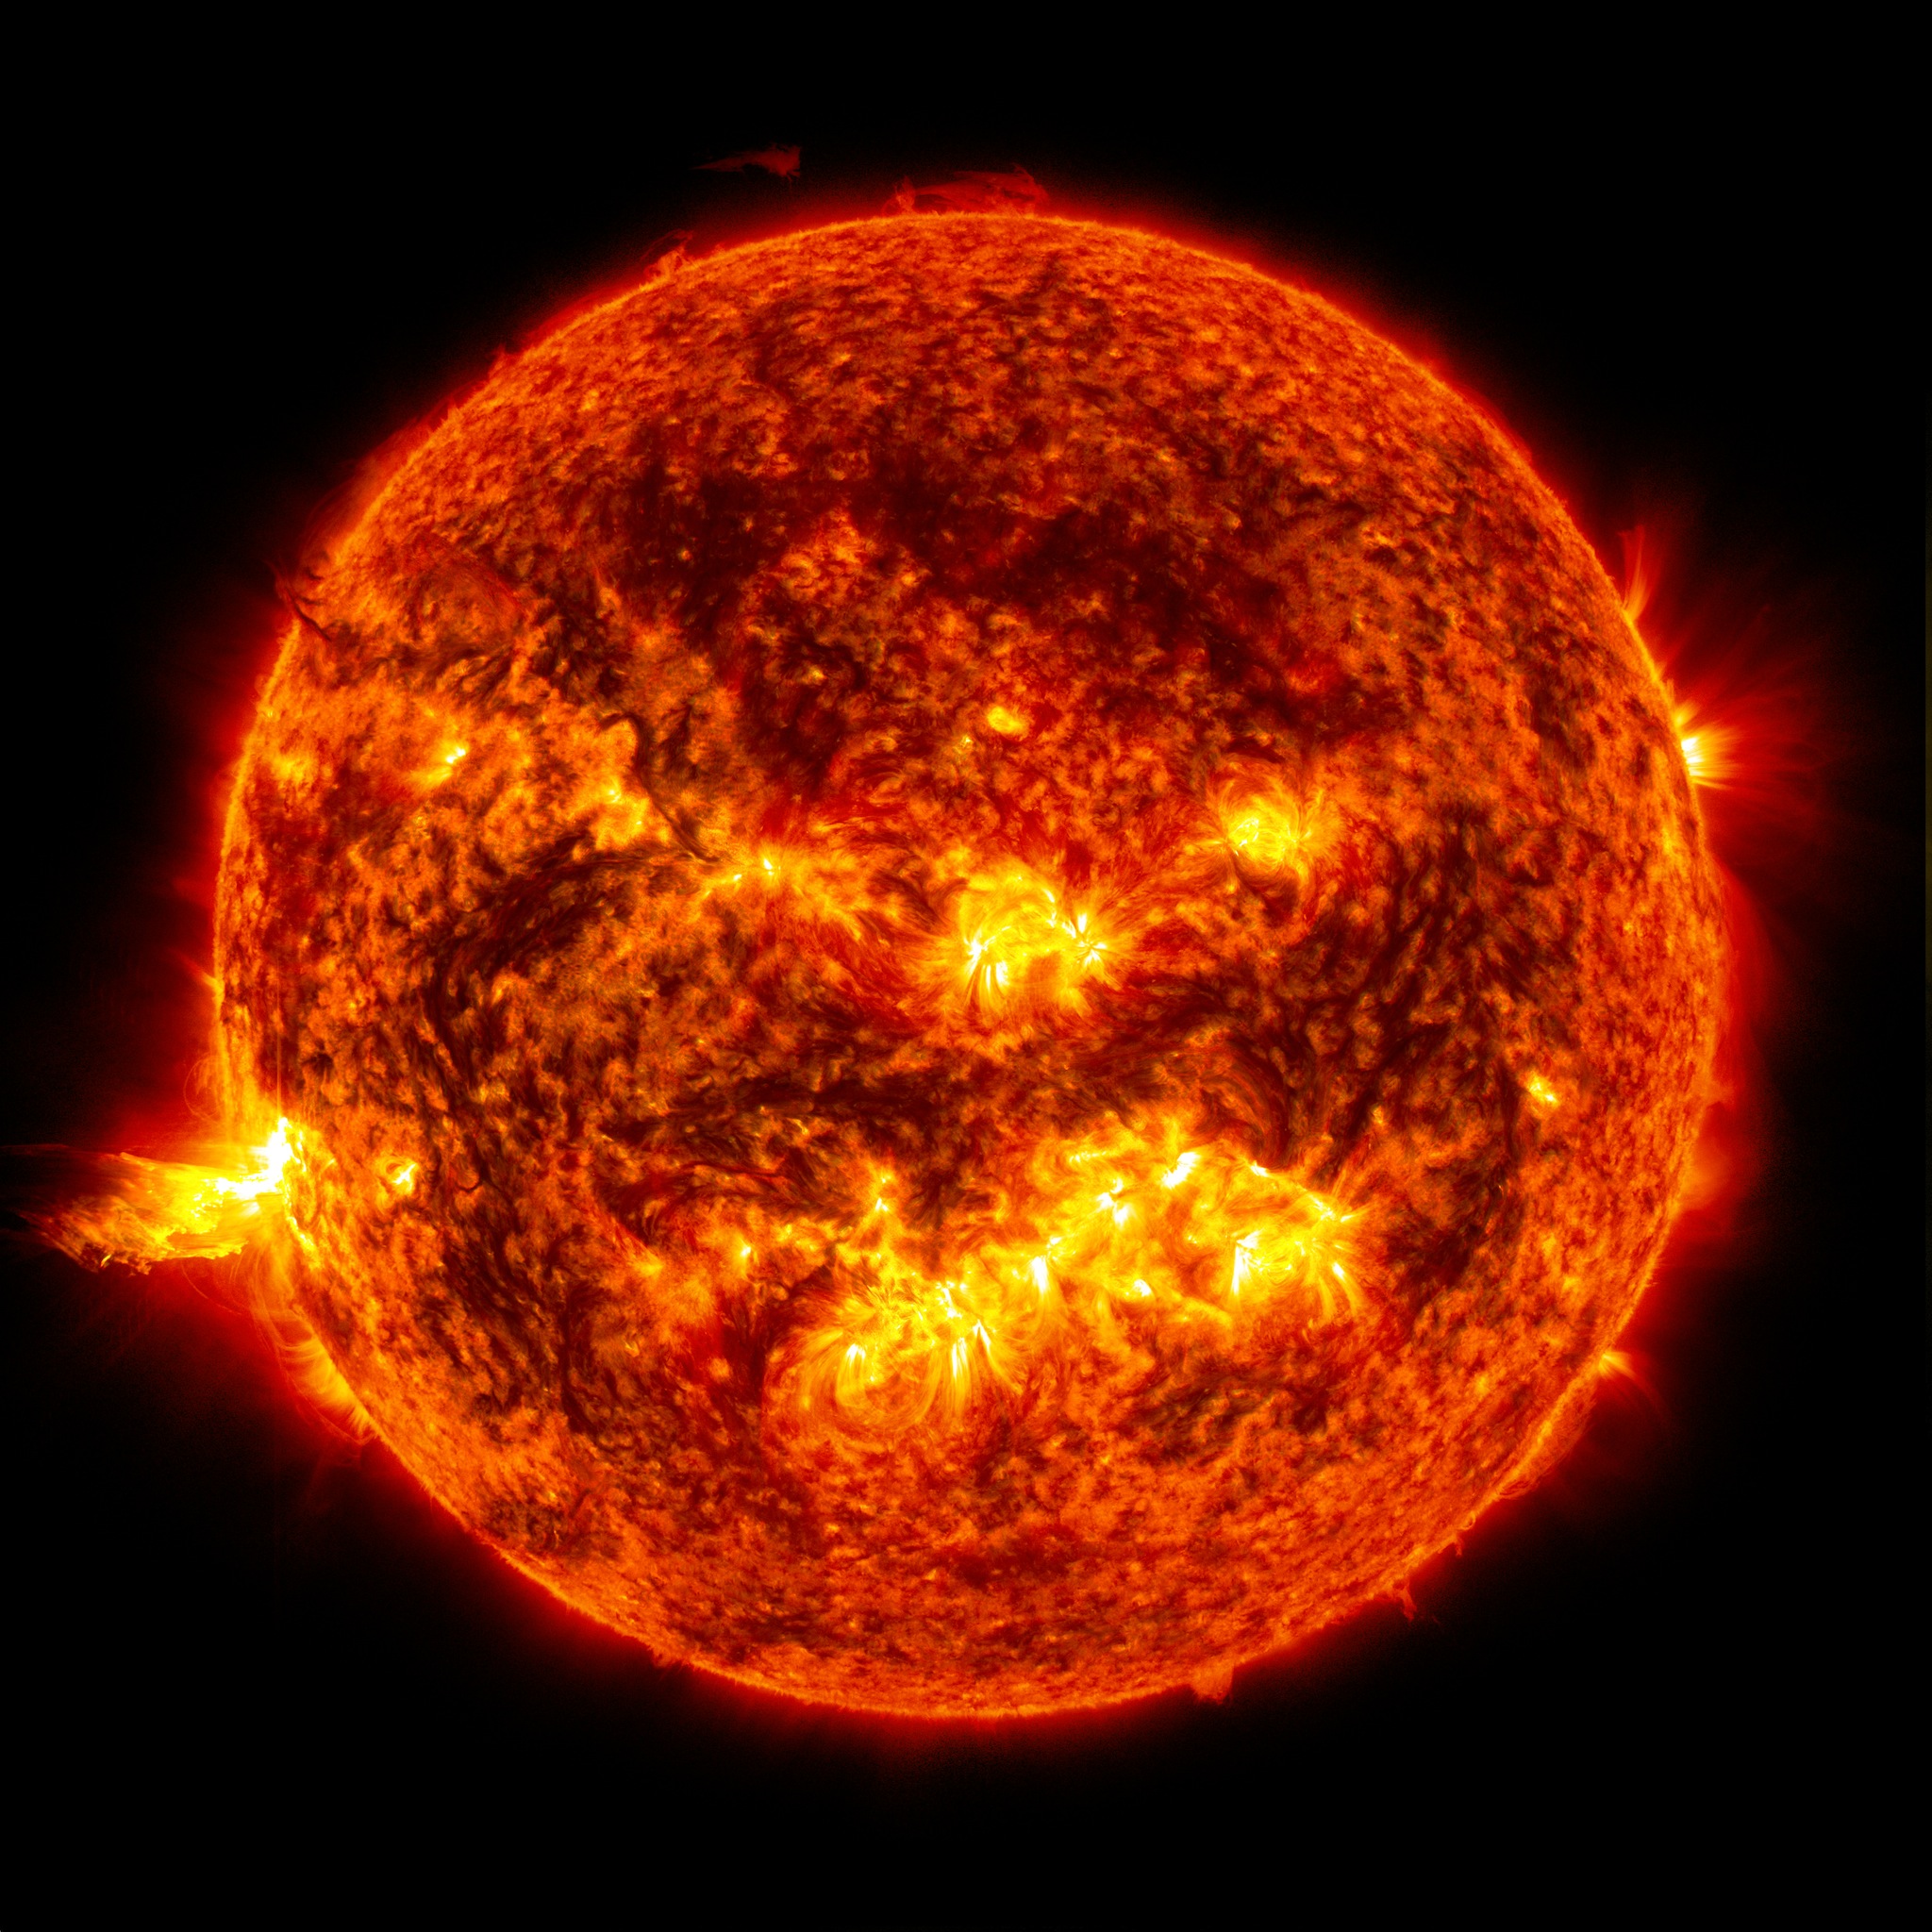
Sun Emits a Solstice CME Sun Emits a Solstice CME, sun, nasa, solstice, cme